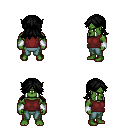
a pixel art fantasy rpg character, male body template, orc, green skin, maroon sleeveless shirt, teal pants, black loose hair, white cloth bracers, four views (front, back, left, right), 2x2 character sprite sheet, small pixel art, hard edges, no anti-aliasing